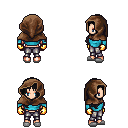
a pixel art fantasy rpg character, female body template, human, light skin, teal long-sleeve shirt, metal pants, raven right-swept hairstyle, cloth hood, gold gloves, white slippers, four views (front, back, left, right), 2x2 character sprite sheet, small pixel art, hard edges, no anti-aliasing